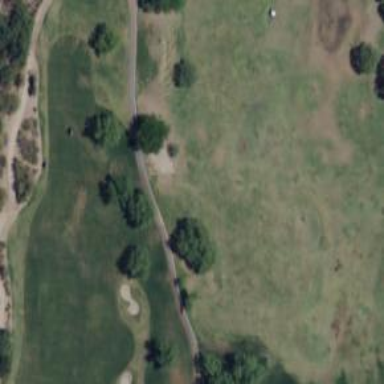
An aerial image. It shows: Path for both road and golf.